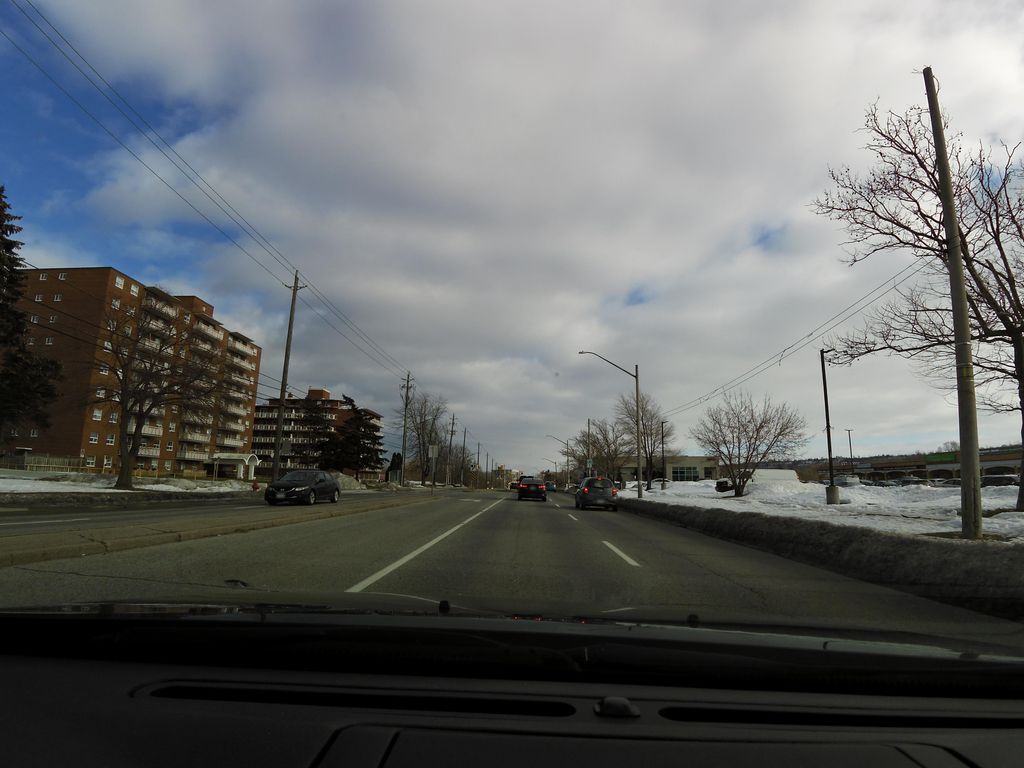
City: hamilton